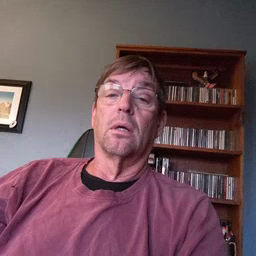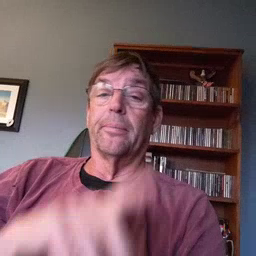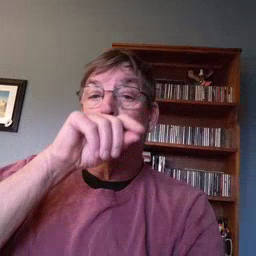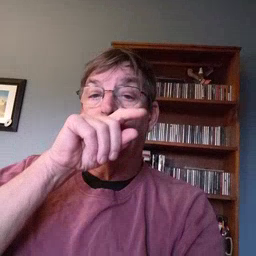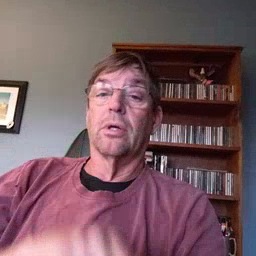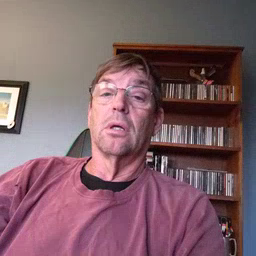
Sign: bird